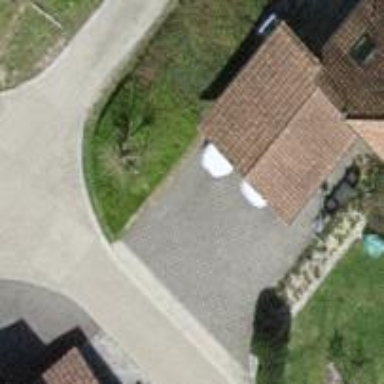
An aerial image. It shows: Carport building.